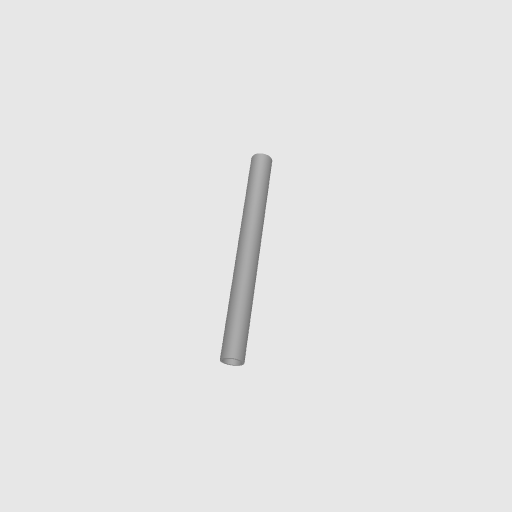
Part: AluminumTube8ID10OD100